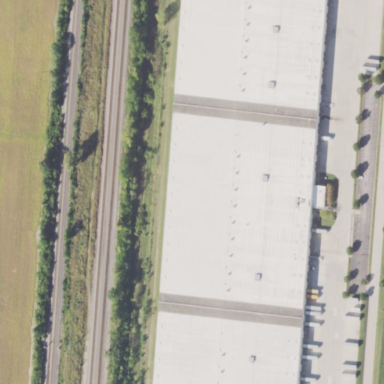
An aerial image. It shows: Warehouse building.